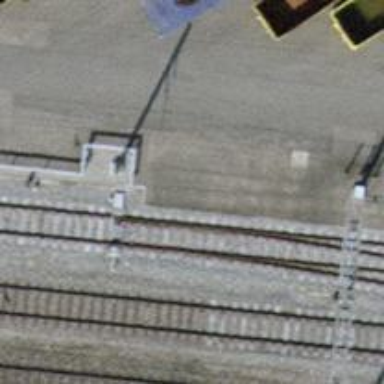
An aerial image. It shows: Railway switch.